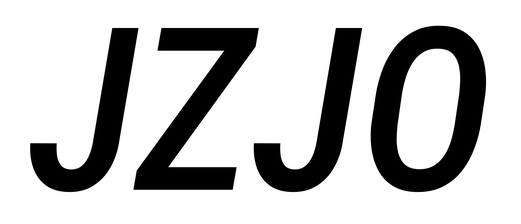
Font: Roboto-Italic_Condensed_Medium_Italic